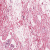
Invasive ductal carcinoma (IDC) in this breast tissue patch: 0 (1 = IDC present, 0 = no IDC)